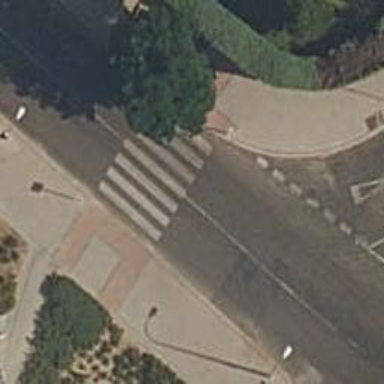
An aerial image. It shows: Uncontrolled road crossing.